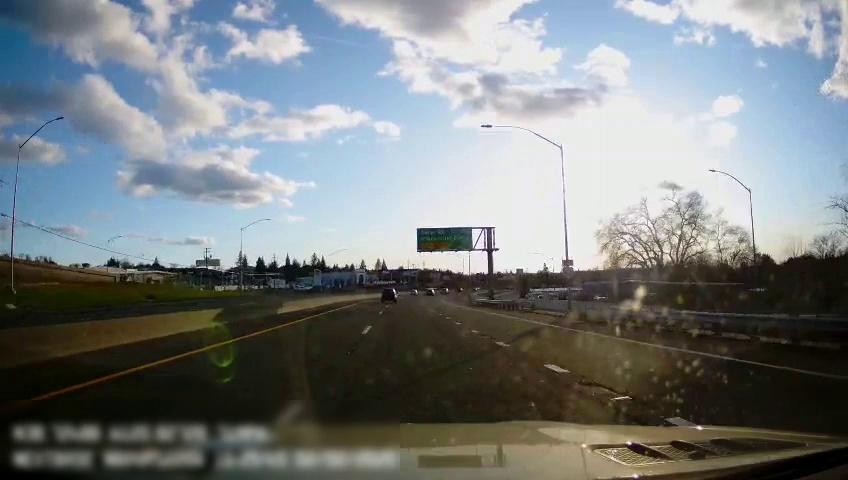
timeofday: Day
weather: Sunny
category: Drivable Space
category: Drivable Space
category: Vehicles | SUV
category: Lanes | Current Lane
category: Lanes | Alternate Lane
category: Lanes | Alternate Lane
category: Lanes | Current Lane
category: Traffic | Signs
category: Traffic | Signs
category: Traffic | Signs